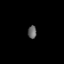
Tissue: lung
Cell type: Others
Senescence score: 0.5959
Nuclear area (px): 111
Mean DAPI intensity: 99.324